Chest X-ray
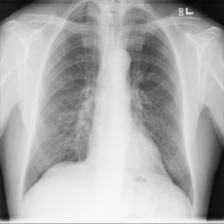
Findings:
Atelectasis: negative
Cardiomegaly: negative
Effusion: negative
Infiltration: negative
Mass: negative
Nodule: negative
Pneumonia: negative
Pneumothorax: negative
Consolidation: negative
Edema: negative
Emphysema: negative
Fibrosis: negative
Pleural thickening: negative
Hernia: negative